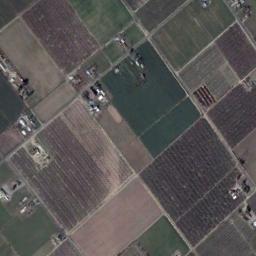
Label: rectangular_farmland